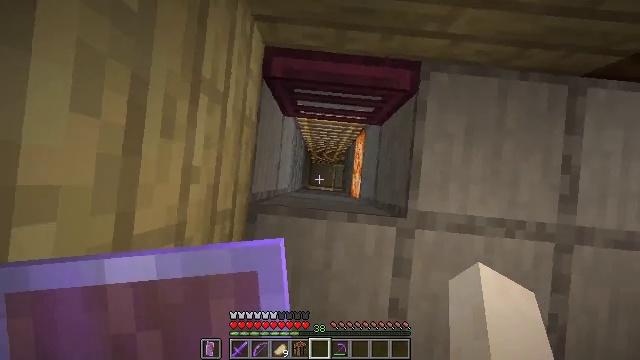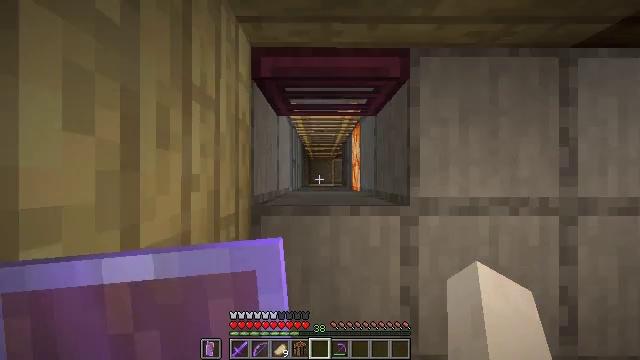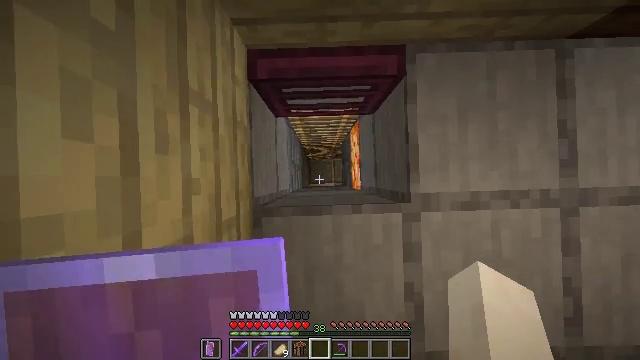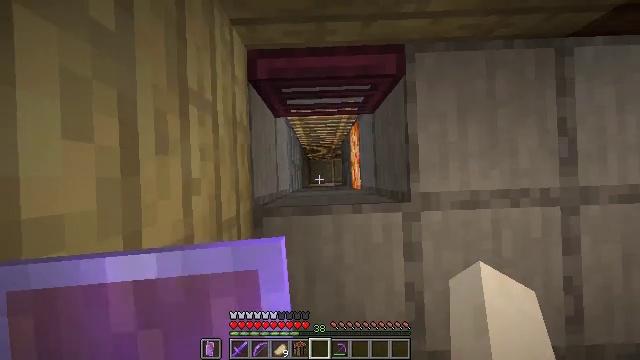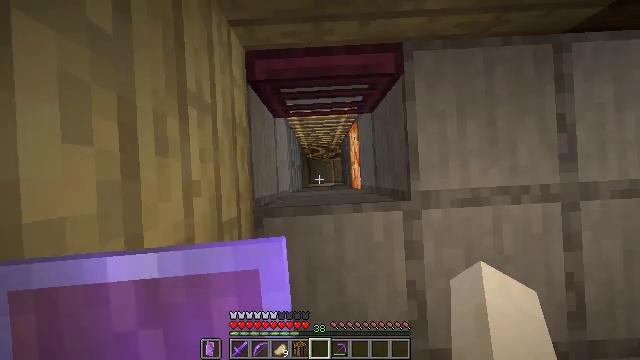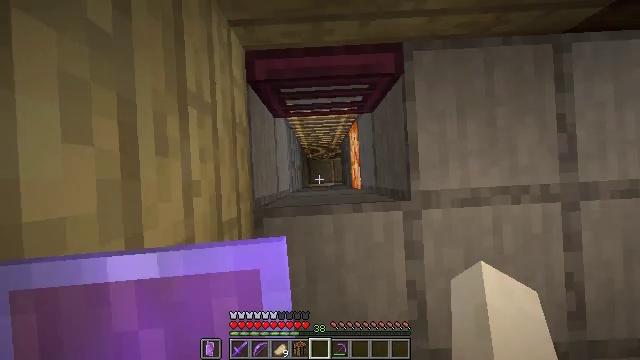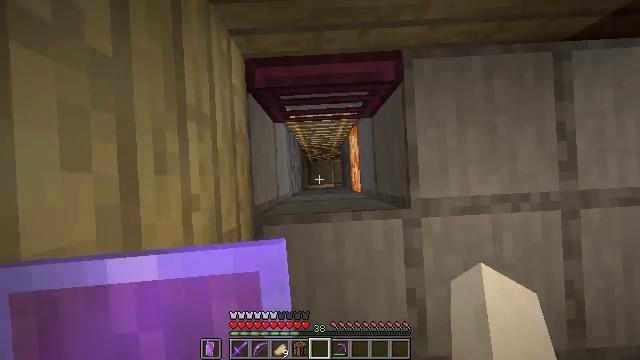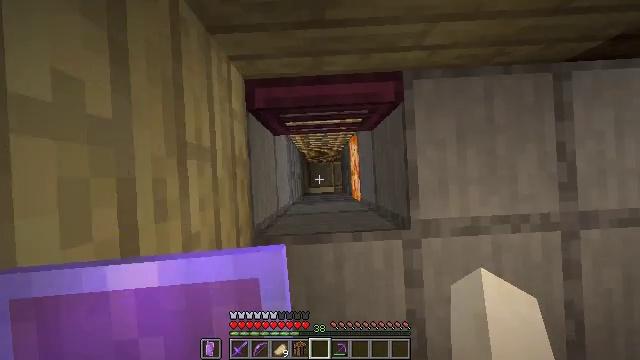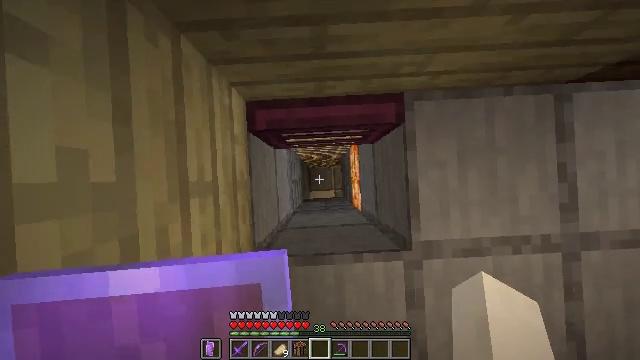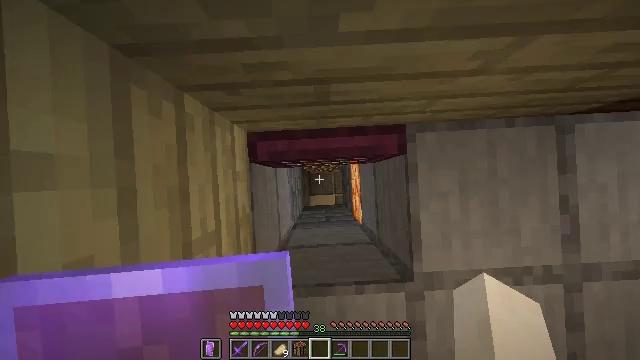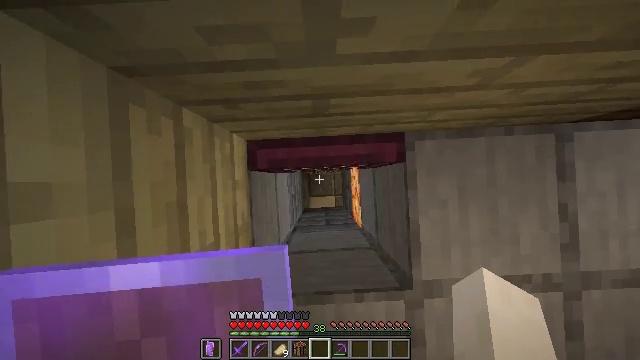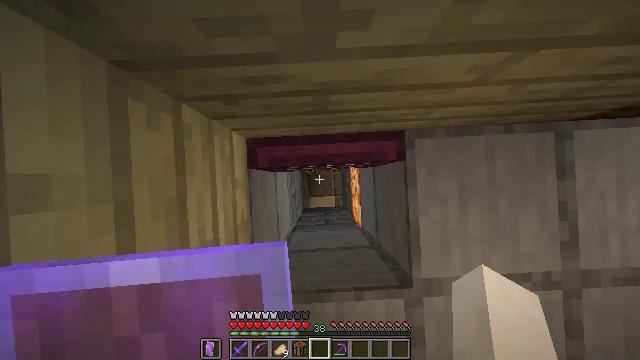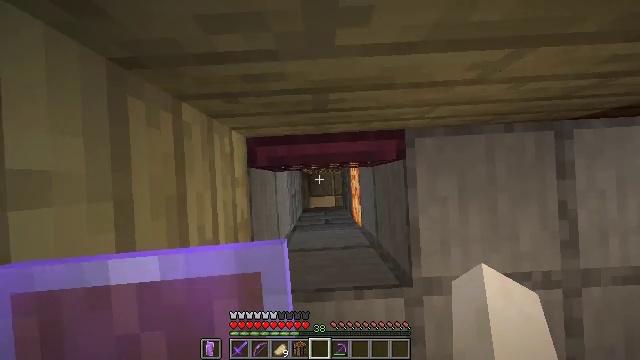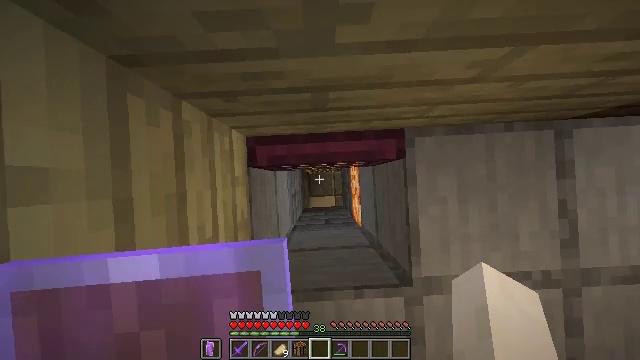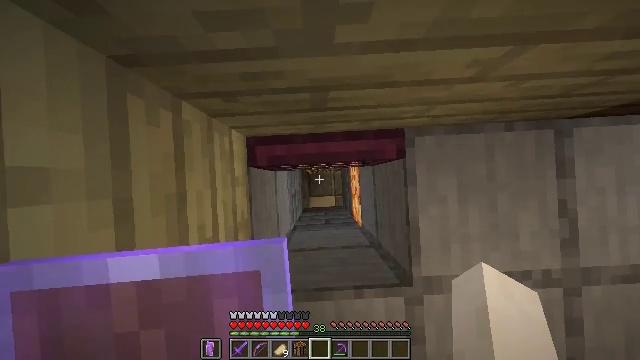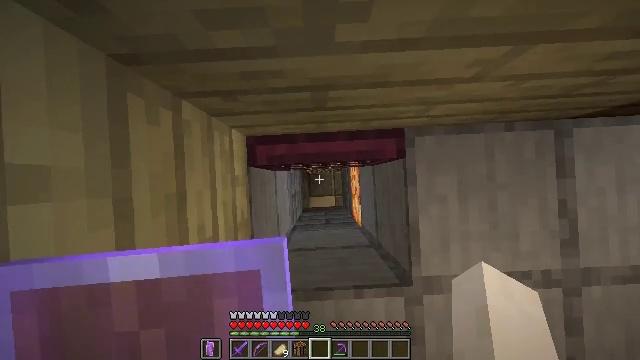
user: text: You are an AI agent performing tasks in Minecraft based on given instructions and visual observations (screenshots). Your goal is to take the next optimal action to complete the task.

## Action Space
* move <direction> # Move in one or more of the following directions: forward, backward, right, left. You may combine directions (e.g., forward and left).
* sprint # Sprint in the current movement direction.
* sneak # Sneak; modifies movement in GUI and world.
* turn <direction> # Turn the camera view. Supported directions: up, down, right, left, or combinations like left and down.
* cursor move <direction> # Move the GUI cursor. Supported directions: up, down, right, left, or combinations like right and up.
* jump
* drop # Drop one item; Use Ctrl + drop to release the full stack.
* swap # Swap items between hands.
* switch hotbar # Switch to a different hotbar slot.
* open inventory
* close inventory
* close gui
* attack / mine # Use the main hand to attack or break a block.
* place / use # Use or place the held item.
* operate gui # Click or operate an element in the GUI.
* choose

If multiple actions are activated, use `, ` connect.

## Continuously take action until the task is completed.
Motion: motion action
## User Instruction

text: Smash the glowstone with a tool.
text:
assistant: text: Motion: turn right and down
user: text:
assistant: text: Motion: turn right
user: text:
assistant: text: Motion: no_op
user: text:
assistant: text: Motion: no_op
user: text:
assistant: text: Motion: no_op
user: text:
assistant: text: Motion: move forward
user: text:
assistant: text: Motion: move forward
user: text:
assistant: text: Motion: move forward
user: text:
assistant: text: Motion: move forward
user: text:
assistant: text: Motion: no_op
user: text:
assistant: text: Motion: no_op
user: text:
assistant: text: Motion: no_op
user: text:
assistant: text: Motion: no_op
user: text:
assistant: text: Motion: no_op
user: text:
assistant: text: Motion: no_op
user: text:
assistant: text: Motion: no_op
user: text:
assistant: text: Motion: turn down
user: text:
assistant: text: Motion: no_op
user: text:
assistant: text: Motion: no_op
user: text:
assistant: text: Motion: no_op
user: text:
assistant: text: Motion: no_op
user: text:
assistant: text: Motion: move left
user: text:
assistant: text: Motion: move left
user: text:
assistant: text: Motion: turn down
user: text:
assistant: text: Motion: no_op
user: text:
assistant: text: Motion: move back
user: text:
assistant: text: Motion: move back
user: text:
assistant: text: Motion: move back
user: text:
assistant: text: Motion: no_op
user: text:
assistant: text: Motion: no_op